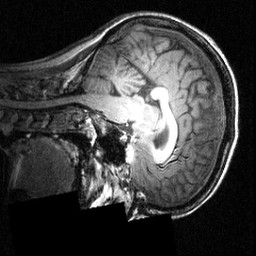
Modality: T1w
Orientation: sagittal
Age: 20
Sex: female
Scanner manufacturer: siemens
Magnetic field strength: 3.951 T
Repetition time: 1.5 s
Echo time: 0.00335 s